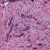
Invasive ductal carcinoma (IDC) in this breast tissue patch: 1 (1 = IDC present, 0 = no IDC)